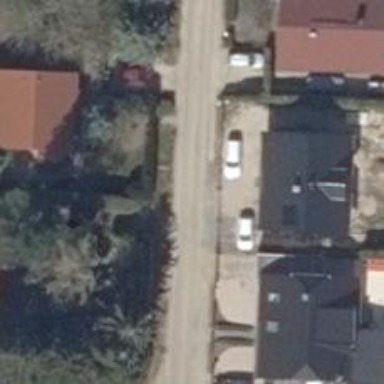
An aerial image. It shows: Driveway leading to service road.